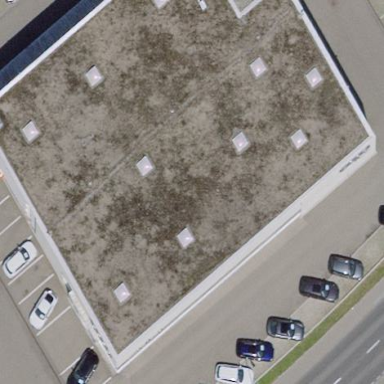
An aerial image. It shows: Retail building.